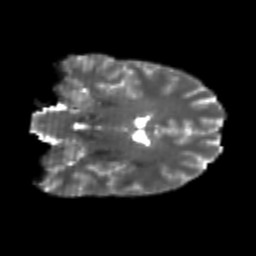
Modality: T2w
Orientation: coronal
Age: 22
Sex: male
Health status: healthy
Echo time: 0.074 s